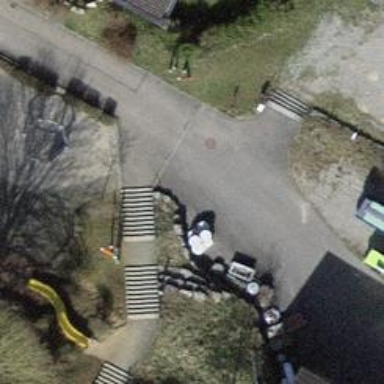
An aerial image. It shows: Set of steps on the road.